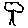
Label: tree